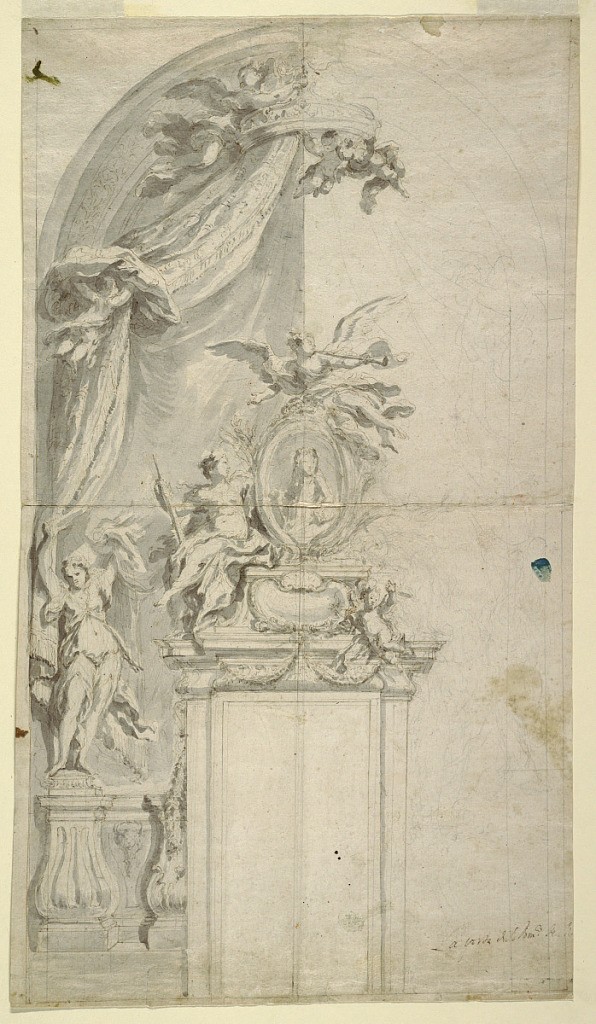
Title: Study for the Memorial to Giovanni Domenico Milano, Duca di San Giorgio, in the Sacristy of S. Domenico Maggiore, Naples, Italy
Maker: Giacomo del Po, Italian, 1652 - 1726
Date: ca. 1712
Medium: Brush and gray wash, graphite on paper
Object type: Drawing
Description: Half-completed drawing for a memorial. At center, an oval portrait (of Giovanni Domenico Milano). Above, a figure playing trumpet, and at left a sitting figure with a staff. At the left border of the drawing, a figure stands with upraised arms on a thick baluster. A heavy curtain is suspended from above, forming the background for the completed part of the drawing.